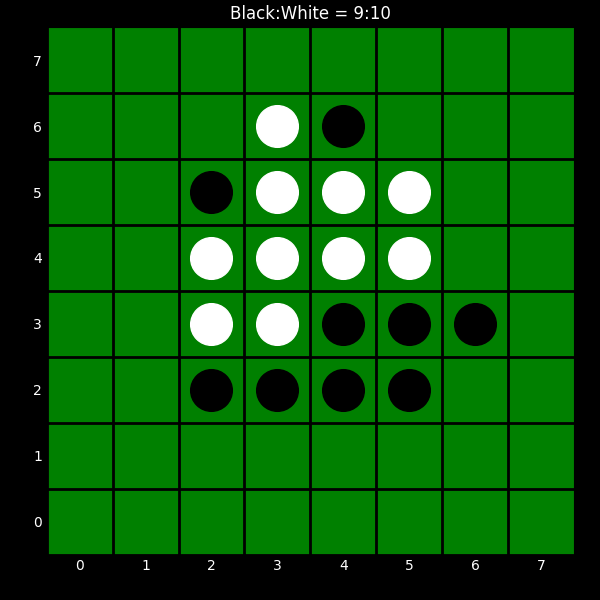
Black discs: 9
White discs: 10